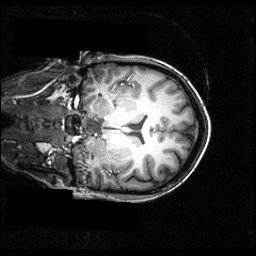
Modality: T1w
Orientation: coronal
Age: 25
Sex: female
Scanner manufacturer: siemens
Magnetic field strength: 3.951 T
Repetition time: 1.5 s
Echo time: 0.00335 s